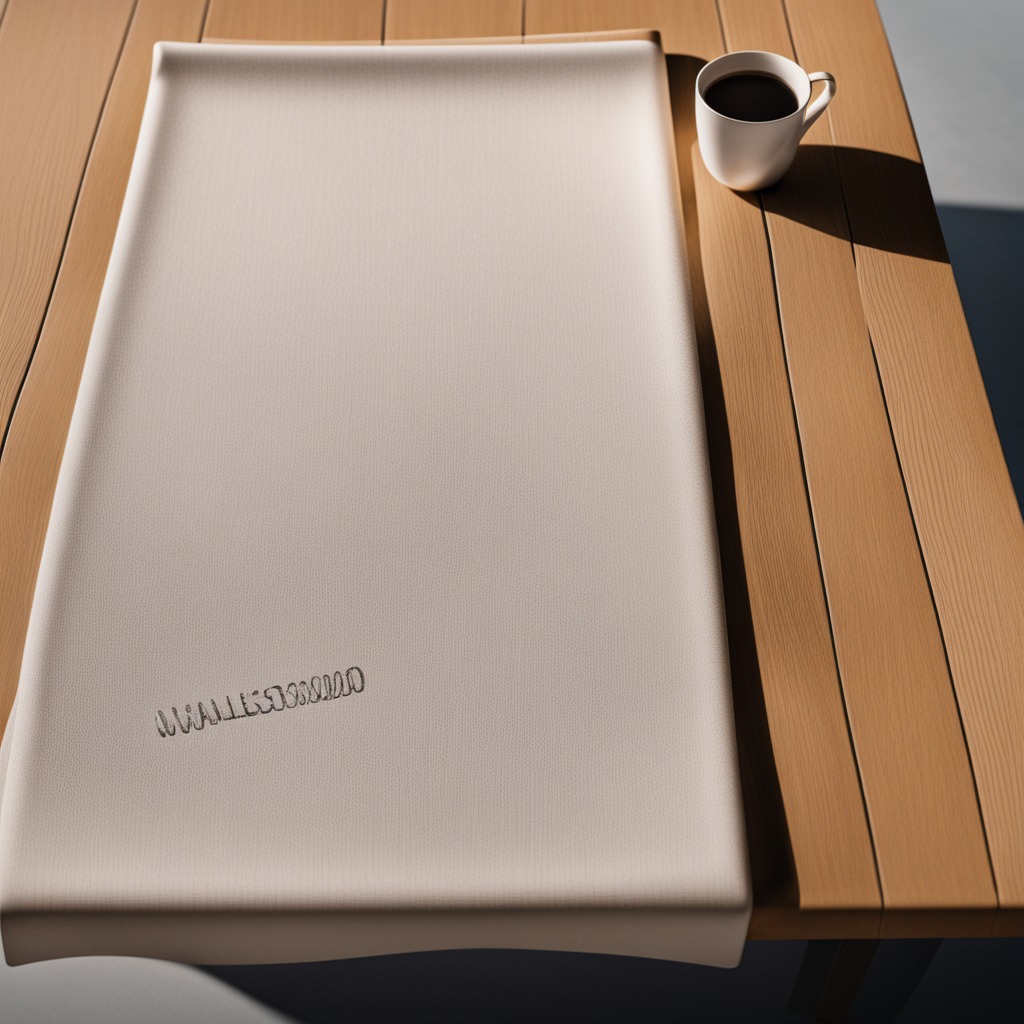
A coiled metal spring lies on a wooden table in an outdoor workshop during daytime bright natural light soft shadows worn but beneath the cloth